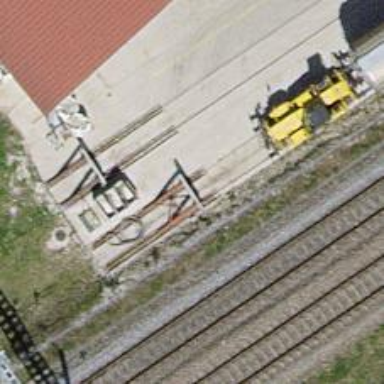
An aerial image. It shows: Railway buffer stop.